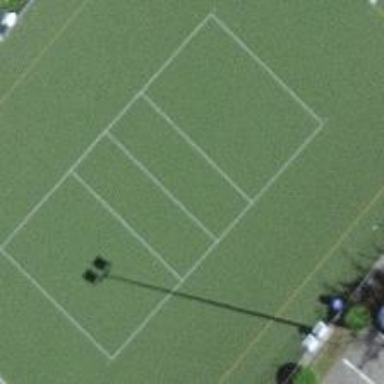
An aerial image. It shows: Soccer pitch for outdoor sports and leisure activities.